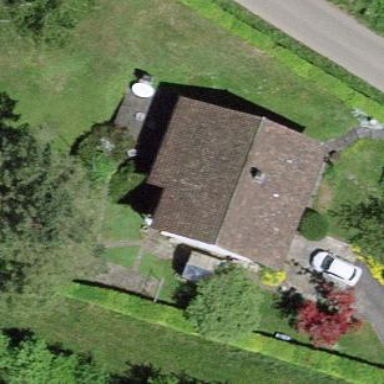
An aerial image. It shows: Detached building.